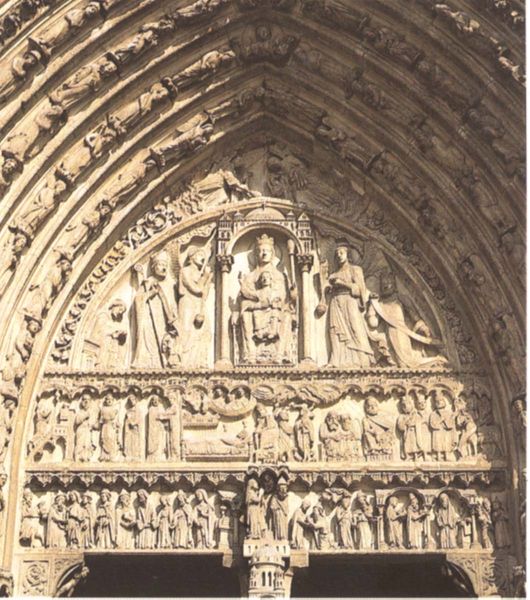
Titel: Annenportal, Tympanon, der Muttergottes und Kindheit Jesu gewidmet
Standort: Chartres, Notre-Dame (EU - F)
Schlagwörter: mann, schatten, frauen, menschen, sitzen, braun, frankreich, männer, paris, tür, architektur, stehen, stein, tod, kirche, sonne, krone, turm, engel, skulptur, relief, bogen, figuren, könig, thron, bildhauerei, plastik, tor, foto, fotografie, eingang, kathedrale, portal, pforte, voluten, christus, jesus, romanik, baldachin, könige, heilige, jünger, gothik, maria, madonna, anbetung, drau, tympanon, gewände, portaö, skluptur, kirchenportal, muttergottes, trumeau, e, notre dam